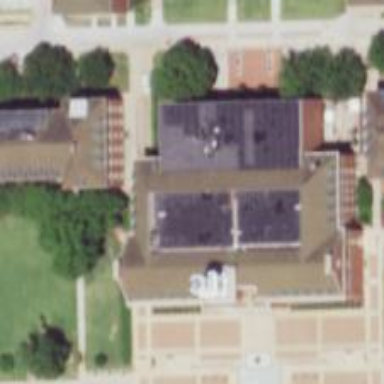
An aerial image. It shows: Building that serves as library.